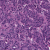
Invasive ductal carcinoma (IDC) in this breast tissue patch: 1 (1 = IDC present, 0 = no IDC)